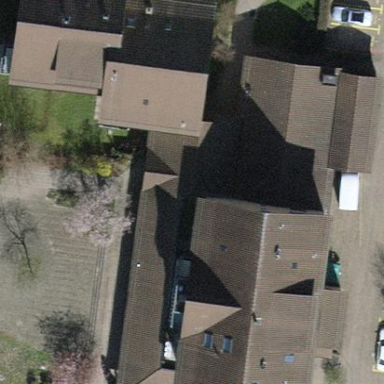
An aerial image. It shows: View of roof of building.